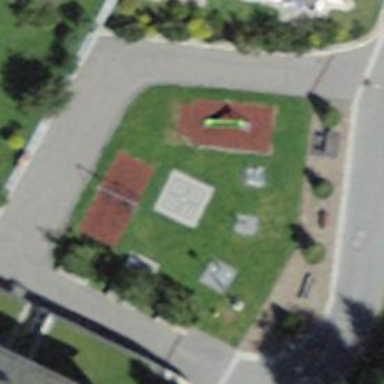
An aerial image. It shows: Playground area for leisure activities on the land.